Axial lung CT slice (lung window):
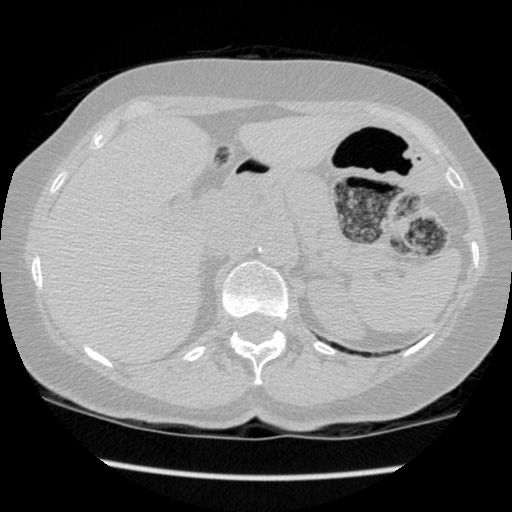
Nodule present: no